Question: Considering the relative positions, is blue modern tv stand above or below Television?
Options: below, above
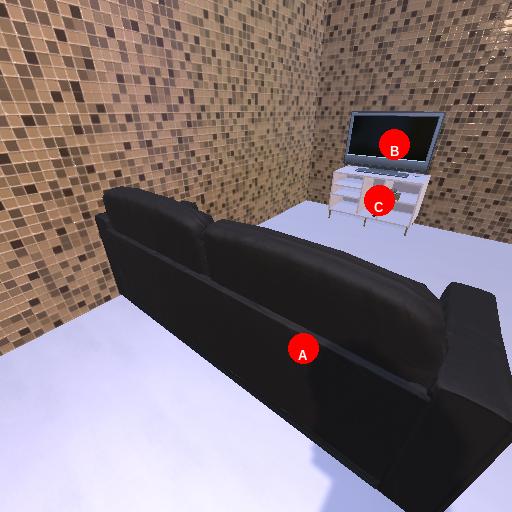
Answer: below